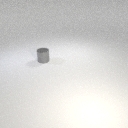
small gray metal cylinder